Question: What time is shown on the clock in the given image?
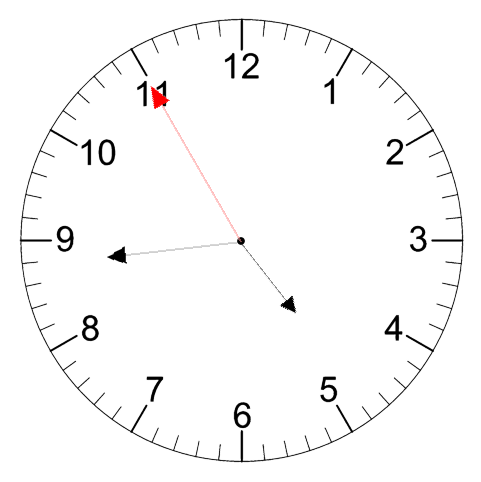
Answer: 04:43:55